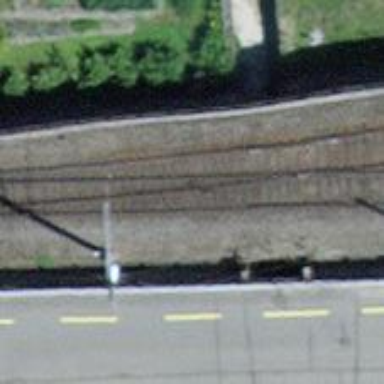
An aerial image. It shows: Bridge over railway with electrified contact lines.